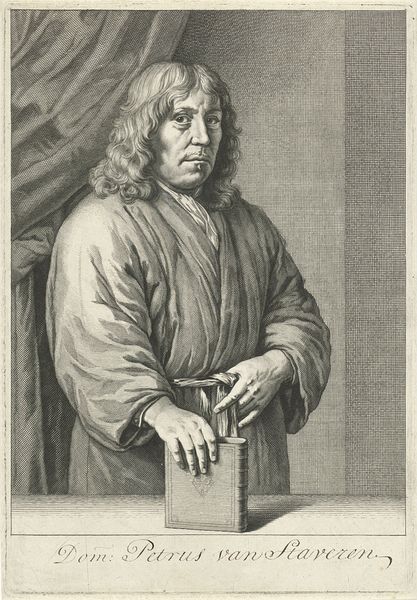
Titel: Portret van Petrus van Staveren
Künstler: Johannes Willemsz. Munnickhuysen
Standort: Amsterdam
Institution: Rijksmuseum
Schlagwörter: homme, manteau, moustache, portrait, gravure, ceinture, rideau, dessin, table, livre, bouc, peignoir, petrus